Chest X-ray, PA view. Patient: 71 years old, sex F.
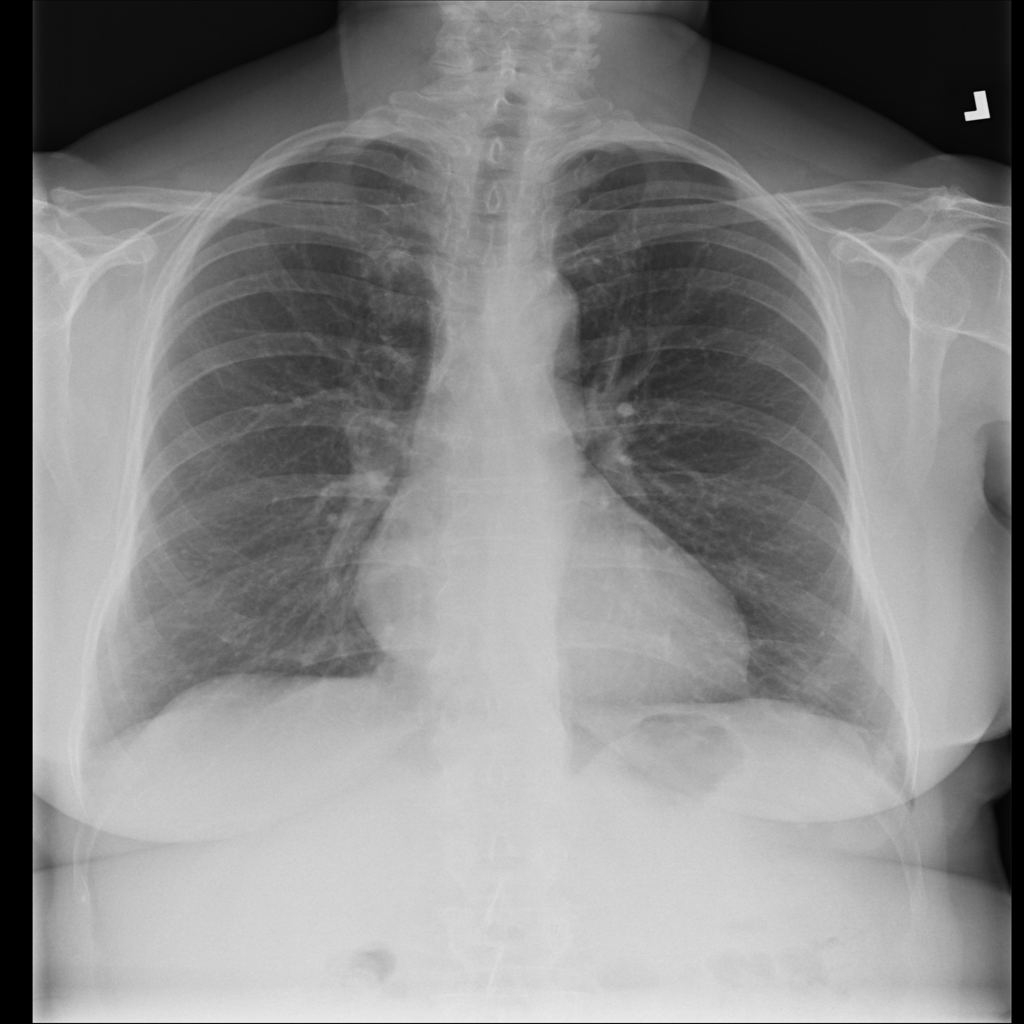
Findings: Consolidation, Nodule